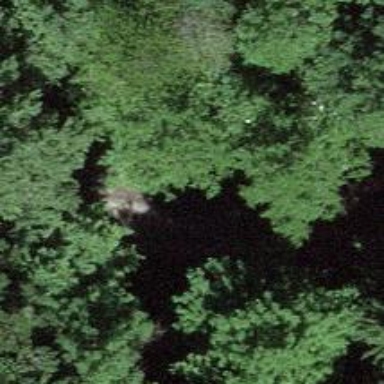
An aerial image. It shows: Culvert tunnel.